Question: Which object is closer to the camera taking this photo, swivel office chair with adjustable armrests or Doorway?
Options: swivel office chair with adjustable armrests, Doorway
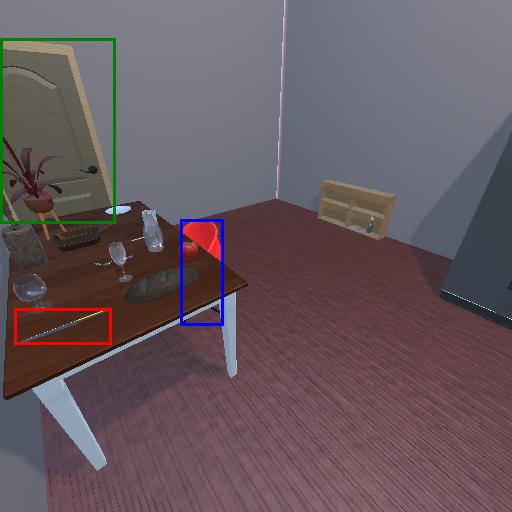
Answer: swivel office chair with adjustable armrests